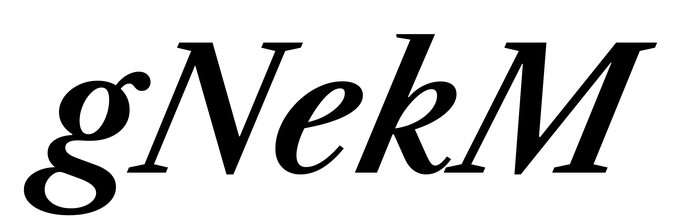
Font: LibreCaslonText-Italic_SemiBold_Italic